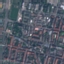
Land use / land cover class: Residential